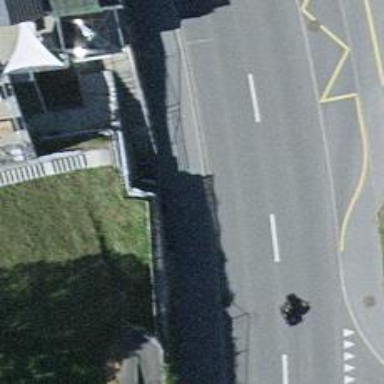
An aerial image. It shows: Road with steps.